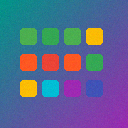
Screen state: on